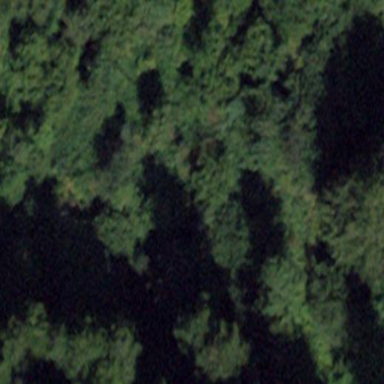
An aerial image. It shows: Patch of scrub vegetation.